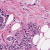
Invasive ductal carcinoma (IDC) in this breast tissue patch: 1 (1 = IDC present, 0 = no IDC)